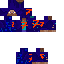
A male human skin with dark skin, wearing brown long hair dressed in a blue hoodie and blue pants, featuring a closed mouth.